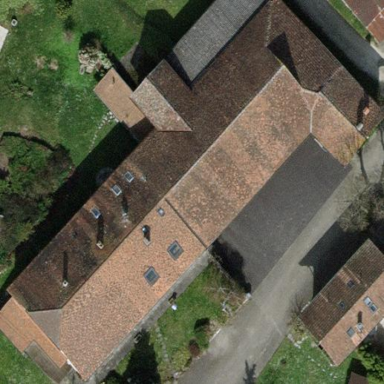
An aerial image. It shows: Semidetached house.